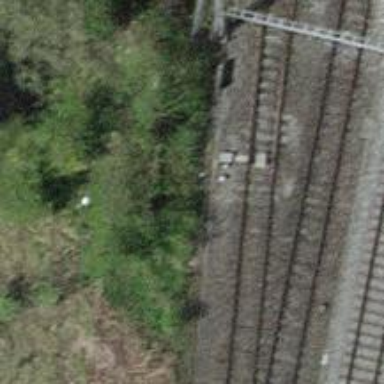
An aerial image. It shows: Railway switch.